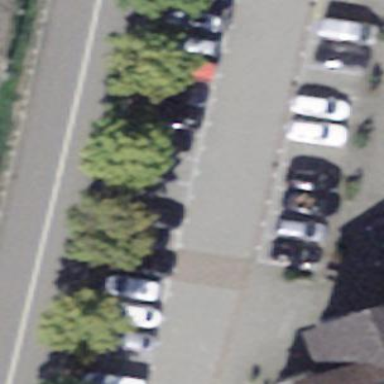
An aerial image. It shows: Parking area with asphalt surface.